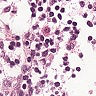
Metastatic tissue present: no